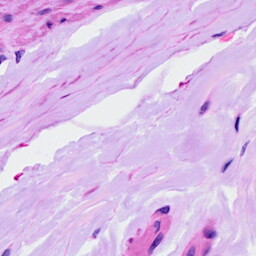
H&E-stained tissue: Ovarian